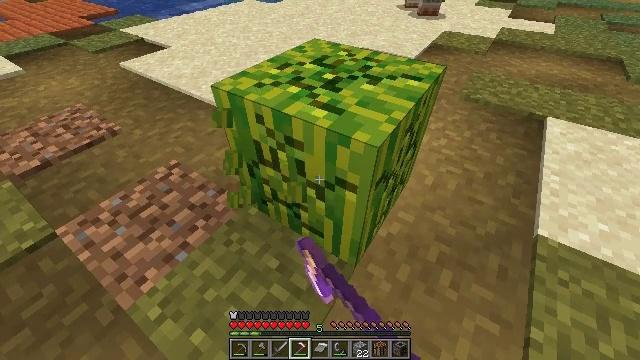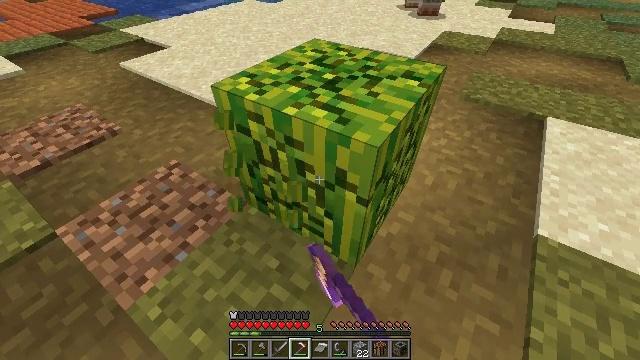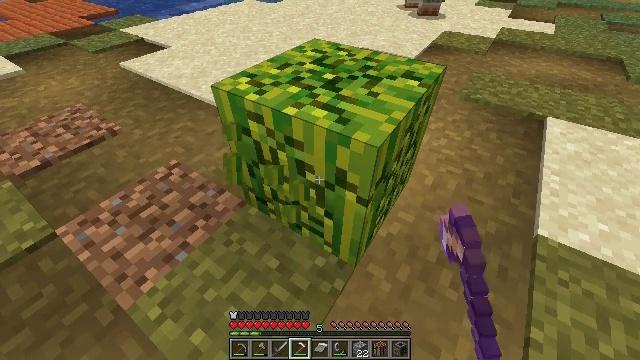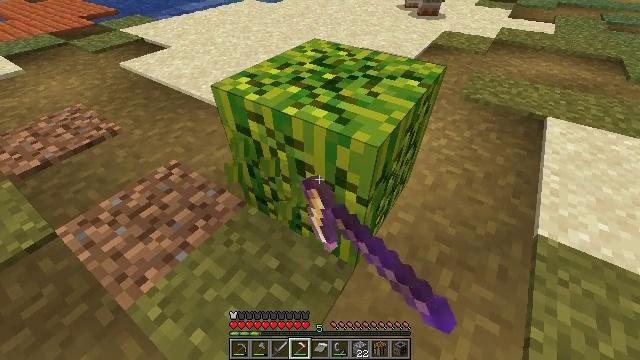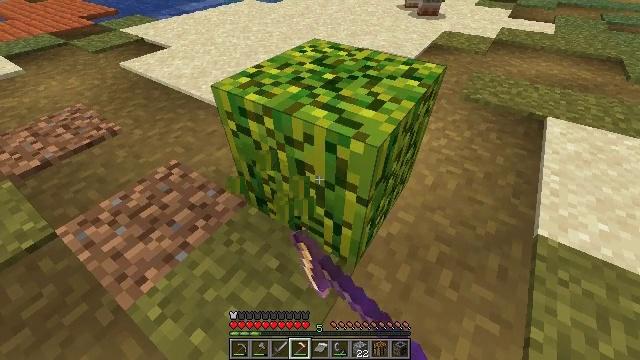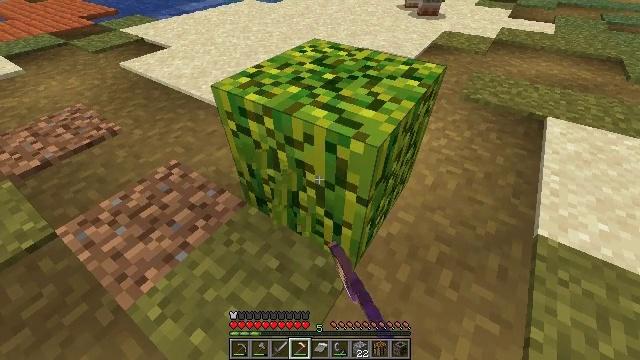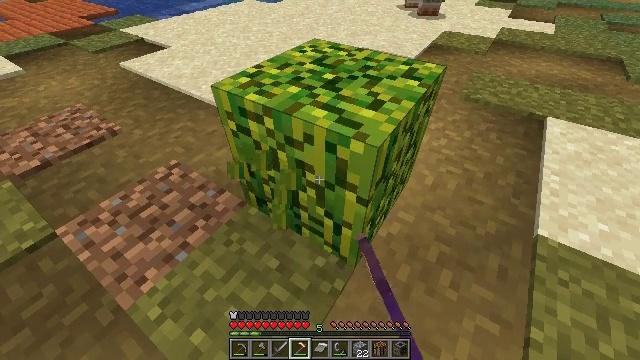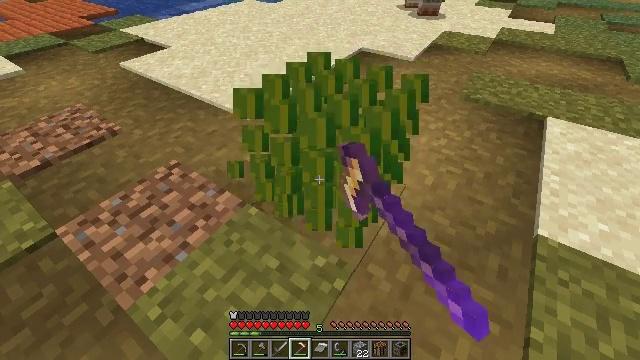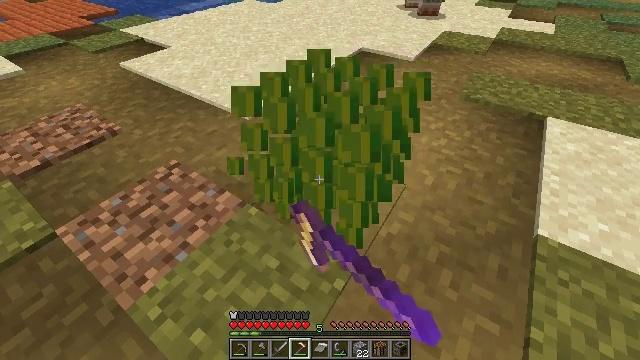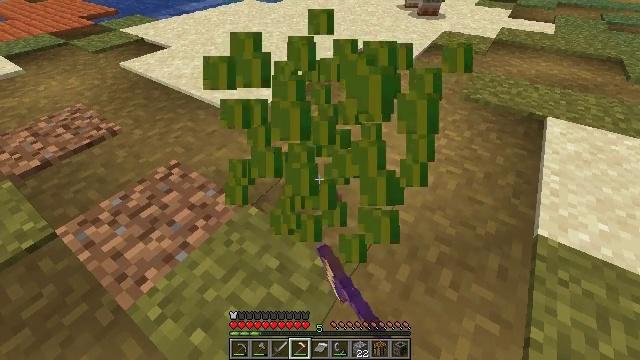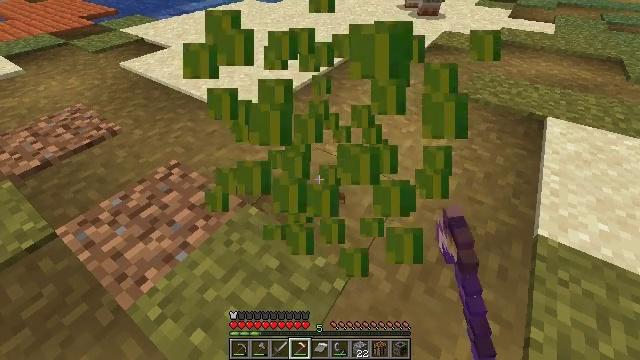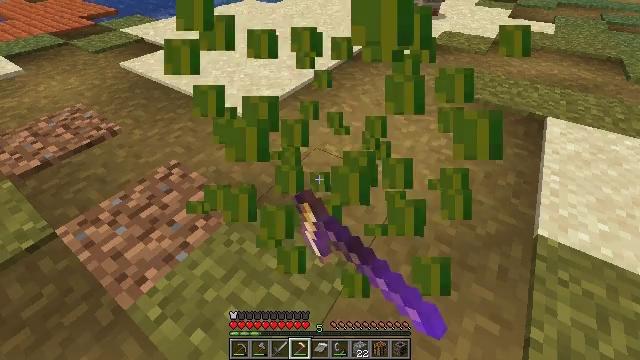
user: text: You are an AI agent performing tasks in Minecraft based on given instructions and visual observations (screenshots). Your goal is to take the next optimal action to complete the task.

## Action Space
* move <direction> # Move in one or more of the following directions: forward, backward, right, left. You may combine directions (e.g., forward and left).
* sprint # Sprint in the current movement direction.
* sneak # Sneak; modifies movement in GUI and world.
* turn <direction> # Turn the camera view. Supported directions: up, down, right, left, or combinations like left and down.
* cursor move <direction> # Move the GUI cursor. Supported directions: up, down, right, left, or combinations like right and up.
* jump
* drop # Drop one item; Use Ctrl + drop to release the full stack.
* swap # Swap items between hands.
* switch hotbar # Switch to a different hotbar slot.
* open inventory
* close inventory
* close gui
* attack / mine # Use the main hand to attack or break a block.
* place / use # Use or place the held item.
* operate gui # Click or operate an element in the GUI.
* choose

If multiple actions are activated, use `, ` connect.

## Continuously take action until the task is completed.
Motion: motion action
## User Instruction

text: Gather melon for food.
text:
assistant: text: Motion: attack / mine
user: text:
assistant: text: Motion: attack / mine
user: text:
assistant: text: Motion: attack / mine
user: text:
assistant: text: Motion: attack / mine
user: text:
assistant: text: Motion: attack / mine
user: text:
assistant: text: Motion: attack / mine
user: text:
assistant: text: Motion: attack / mine
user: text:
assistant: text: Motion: attack / mine
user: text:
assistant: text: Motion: attack / mine
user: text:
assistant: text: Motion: attack / mine
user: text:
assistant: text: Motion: attack / mine
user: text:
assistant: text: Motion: attack / mine